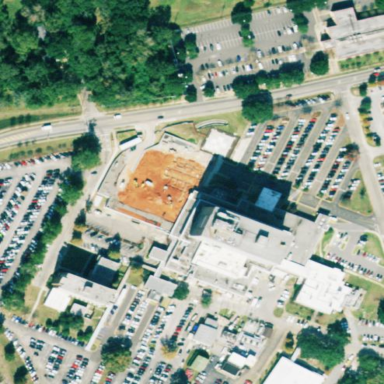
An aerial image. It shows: Hospital providing healthcare services.